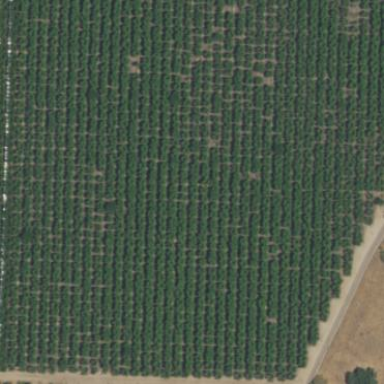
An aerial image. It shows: Orchard filled with plum trees.